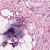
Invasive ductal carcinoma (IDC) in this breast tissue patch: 1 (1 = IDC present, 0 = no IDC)